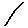
Label: line